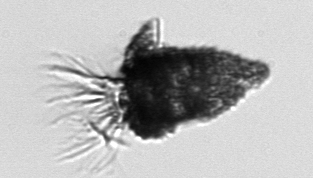
Label: Tintinnopsis